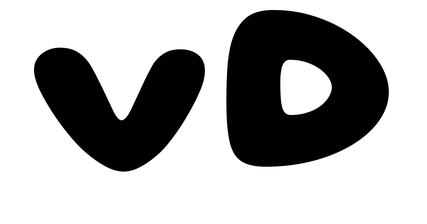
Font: Gluten_Bold